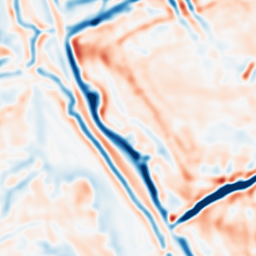
Category: multiscale
Decomposition family: dog
Decomposition parameters: sigma_low: 3
sigma_high: 5
Upsampling method: cubic_mitchell
Upsampling parameters: scale: 8
Upsampling scale: 8